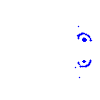
Particle: kaon